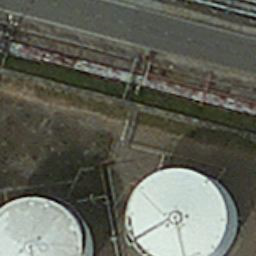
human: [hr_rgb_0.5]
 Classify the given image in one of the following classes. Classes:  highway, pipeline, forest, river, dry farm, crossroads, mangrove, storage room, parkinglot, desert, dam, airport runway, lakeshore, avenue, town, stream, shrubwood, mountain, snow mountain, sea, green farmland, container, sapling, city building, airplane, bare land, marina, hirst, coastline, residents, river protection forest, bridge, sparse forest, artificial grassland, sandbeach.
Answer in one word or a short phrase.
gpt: storage room